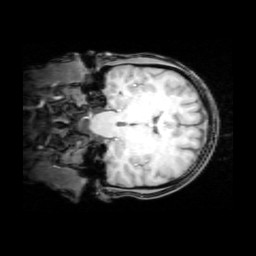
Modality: T1w
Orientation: coronal
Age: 23
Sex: female
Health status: healthy
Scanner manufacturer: philips
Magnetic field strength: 3 T
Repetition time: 0.012 s
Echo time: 0.0037 s